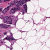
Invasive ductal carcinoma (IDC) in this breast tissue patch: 1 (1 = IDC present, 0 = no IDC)